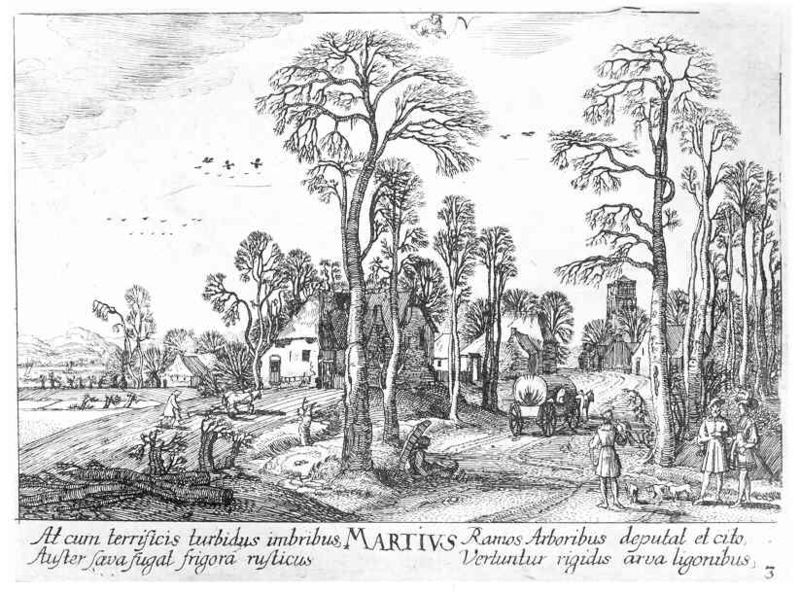
Titel: März
Künstler: Wenzel Hollar
Standort: Karlsruhe
Institution: Staatliche Kunsthalle Karlsruhe
Schlagwörter: baum, himmel, mann, schatten, vogel, weiß, wolken, baumstämme, bäume, frauen, kirchturm, landschaft, menschen, see, sitzen, äste, fenster, frau, grau, holz, hut, hüte, männer, schwarz, skizze, strasse, zeichnung, dach, gebäude, haus, hund, hunde, park, schirm, tiere, weg, wiese, gespräch, herren, leute, malerei, alt, arm, mensch, stehen, bild, signatur, baumstamm, birke, birken, feld, felder, häuser, natur, stamm, vögel, weide, zweige, büsche, hütte, kirche, pfad, land, paar, personen, wald, arbeit, bauern, esel, karren, kinder, pferd, pferde, räder, turm, garten, holzschnitt, schrift, papier, acker, arbeiten, ernte, feldarbeit, spuren, berge, dorf, dächer, giebel, mauer, grafik, graphik, kahl, bauernhof, herbst, hof, hütten, winter, idylle, kutsche, arbeiter, figuren, spur, wagen, holzstämme, sturm, stämme, inschrift, tiefe, frühling, bauer, regen, tusche, lamm, schaf, burg, strohdach, weiden, heimat, flug, druck, schwarz weiss, druckgrafik, schraffur, radierung, stich, lithografie, text, bleistift, degen, kunst, landschaftsbild, leben, sehnsucht, jäger, gutshof, walmdach, holzfäller, wanderer, mittelalter, bauernhaus, stall, gehöft, landwirtschaft, plantage, erscheinung, wagenräder, adlige, blattlos, planwagen, kupferstich, gespann, ochse, pflug, pflügen, schlagen, monat, raben, zugvögel, baumstumpf, bäum, bäuerlich, fuhrwerk, bume, pferdewagen, latein, lateinisch, stick, werk, widder, kalender, weiler, ernten, plane, vogelflug, bä, kunstwerk, altmodisch, vogelzug, märz, stundenbuch, edelleute, aker, ramos, mesnchen, ackern, himmek, pfug, seite 2, giebeldächer, vogen, 3, k, monatsbild, ng, mensch#, seite 3, martius, ackereerere, pflerde, maritus, haus+hof